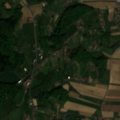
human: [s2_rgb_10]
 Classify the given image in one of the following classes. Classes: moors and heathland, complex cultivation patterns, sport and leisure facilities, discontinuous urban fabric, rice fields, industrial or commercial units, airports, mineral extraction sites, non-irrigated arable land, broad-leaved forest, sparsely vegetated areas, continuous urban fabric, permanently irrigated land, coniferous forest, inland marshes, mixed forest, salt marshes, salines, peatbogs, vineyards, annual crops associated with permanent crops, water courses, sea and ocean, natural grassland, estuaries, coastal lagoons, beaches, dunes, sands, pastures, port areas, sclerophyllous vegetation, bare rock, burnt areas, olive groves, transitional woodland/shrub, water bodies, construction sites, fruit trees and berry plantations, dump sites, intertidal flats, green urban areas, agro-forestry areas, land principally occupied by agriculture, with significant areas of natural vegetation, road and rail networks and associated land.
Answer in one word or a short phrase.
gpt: non-irrigated arable land, vineyards, complex cultivation patterns, land principally occupied by agriculture, with significant areas of natural vegetation, broad-leaved forest